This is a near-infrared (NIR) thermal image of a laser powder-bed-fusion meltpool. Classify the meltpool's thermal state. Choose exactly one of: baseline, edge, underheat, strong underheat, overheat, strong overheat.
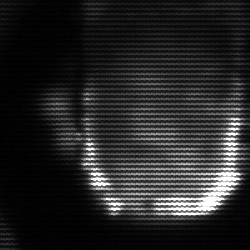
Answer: baseline